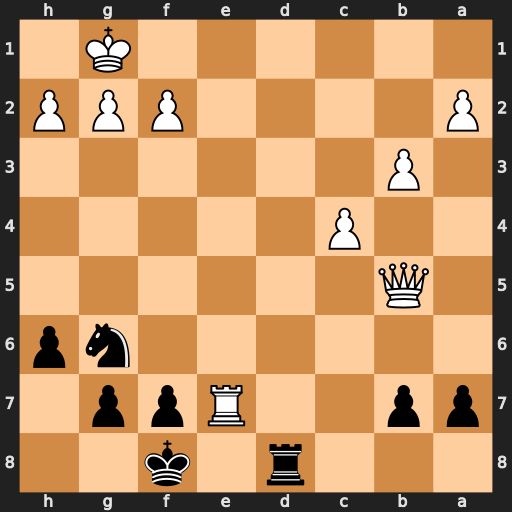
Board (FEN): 3r1k2/pp2Rpp1/6np/1Q6/2P5/1P6/P4PPP/6K1
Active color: b
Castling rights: -
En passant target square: -
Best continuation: Rd1+ Re1 Rxe1#